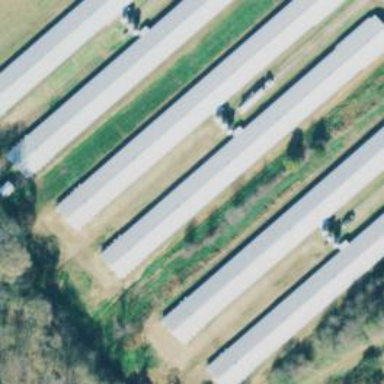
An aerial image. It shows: Poultry house.